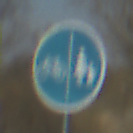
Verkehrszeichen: GetrennterRadUndGehwegRadwegLinks
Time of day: MorningAfternoon
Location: Outdoor (Suburban)
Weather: Clear
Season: NotSpecified
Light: Natural